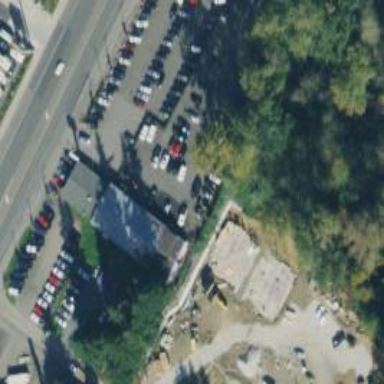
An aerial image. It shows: Car shop.